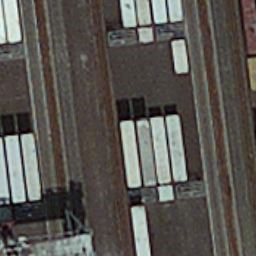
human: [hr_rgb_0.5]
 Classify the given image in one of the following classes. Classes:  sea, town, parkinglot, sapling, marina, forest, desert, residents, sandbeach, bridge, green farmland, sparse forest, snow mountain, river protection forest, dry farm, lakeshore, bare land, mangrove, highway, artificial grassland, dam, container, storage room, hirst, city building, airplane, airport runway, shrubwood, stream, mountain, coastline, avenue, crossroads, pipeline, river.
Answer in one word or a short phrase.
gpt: container